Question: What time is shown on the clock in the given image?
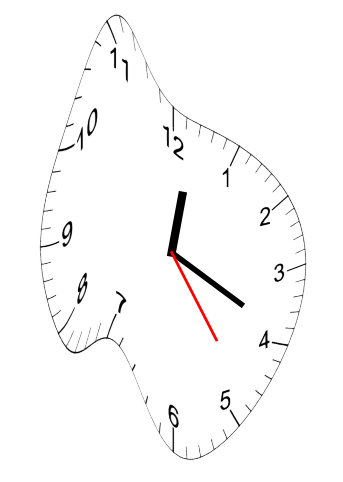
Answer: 12:19:24